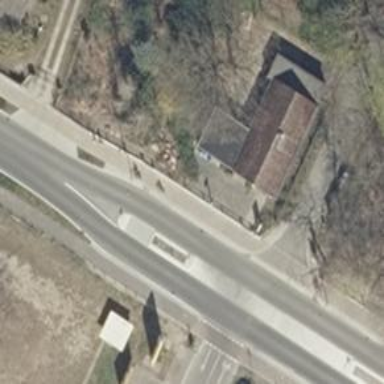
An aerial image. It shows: Unmarked crossing with traffic island.